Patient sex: M
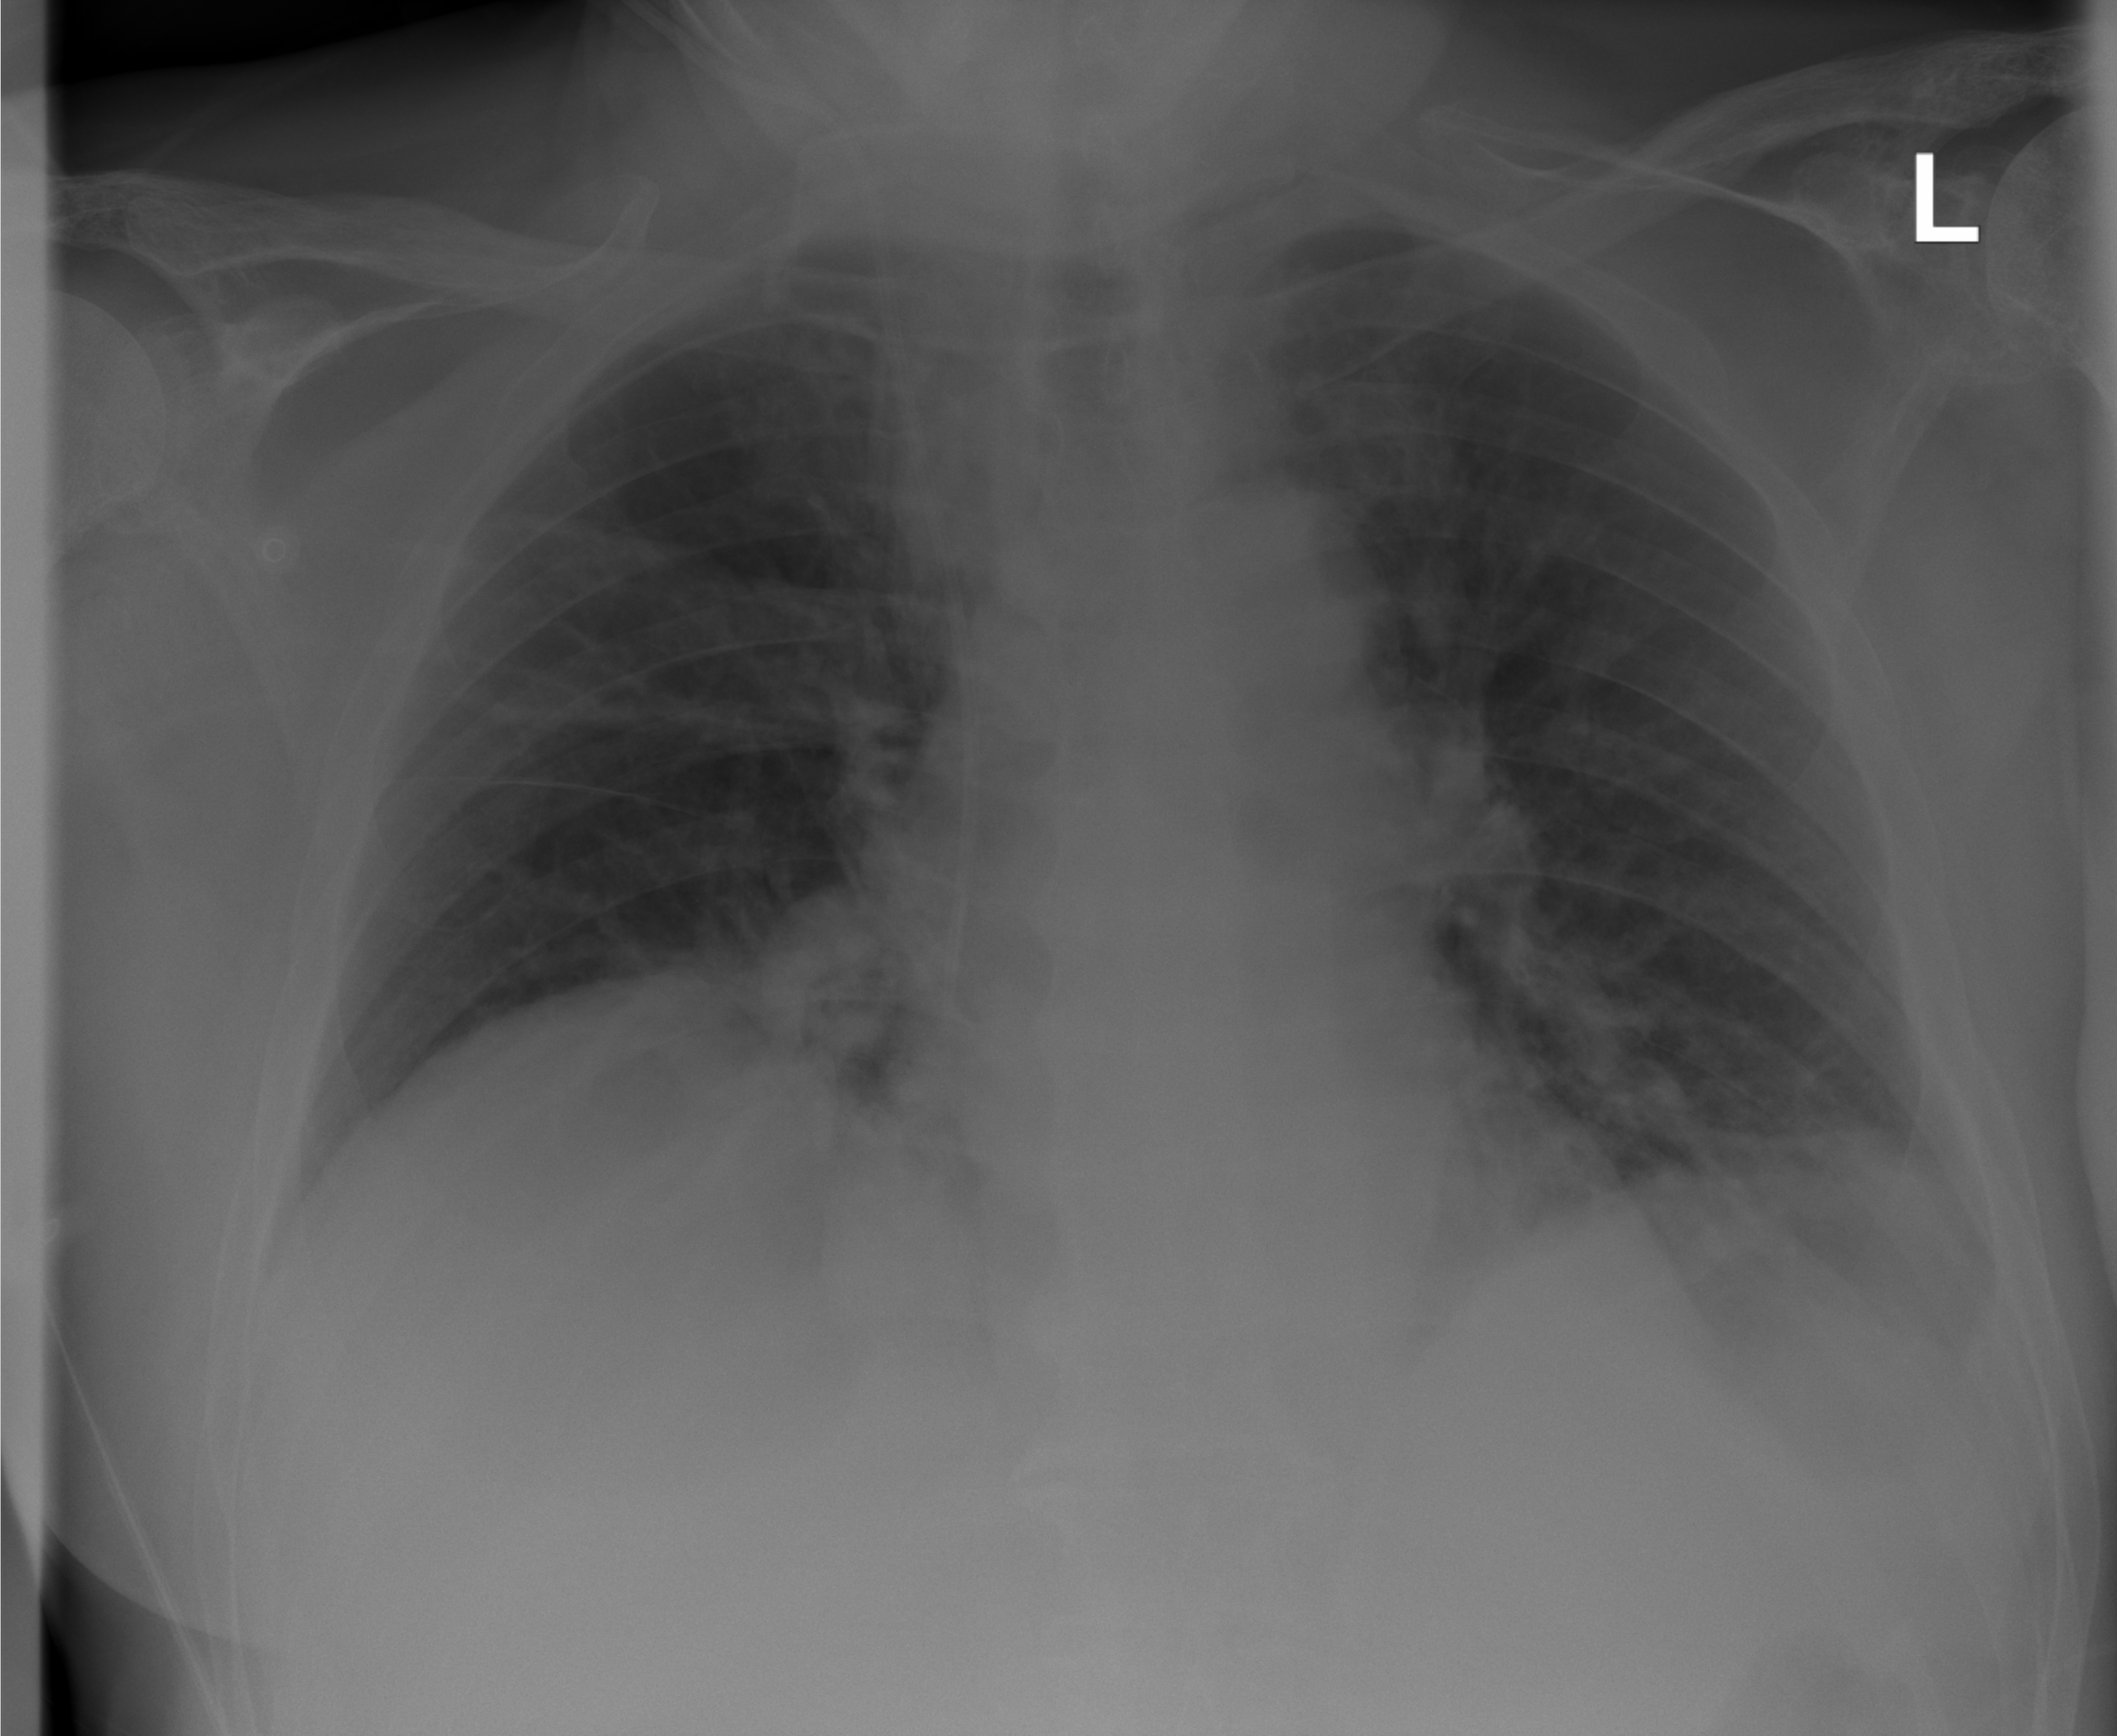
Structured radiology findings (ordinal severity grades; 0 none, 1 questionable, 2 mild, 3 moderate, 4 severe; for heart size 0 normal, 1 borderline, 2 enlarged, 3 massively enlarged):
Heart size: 0
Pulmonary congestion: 2
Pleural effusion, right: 0
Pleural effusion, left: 1
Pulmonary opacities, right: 0
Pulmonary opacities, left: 0
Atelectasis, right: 0
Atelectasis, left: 2